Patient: sex M, age 58
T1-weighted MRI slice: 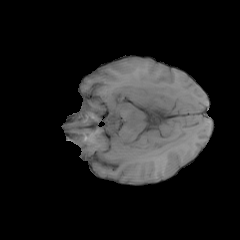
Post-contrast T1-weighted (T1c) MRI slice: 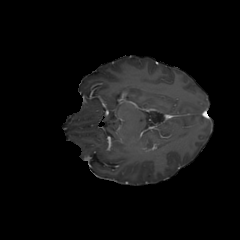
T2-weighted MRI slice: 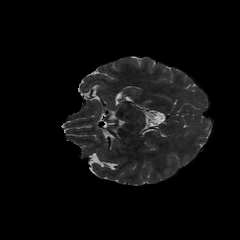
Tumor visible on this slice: no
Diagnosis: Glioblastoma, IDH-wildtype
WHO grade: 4